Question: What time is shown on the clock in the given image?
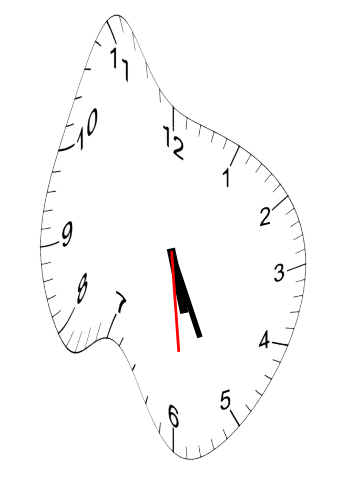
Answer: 05:25:29